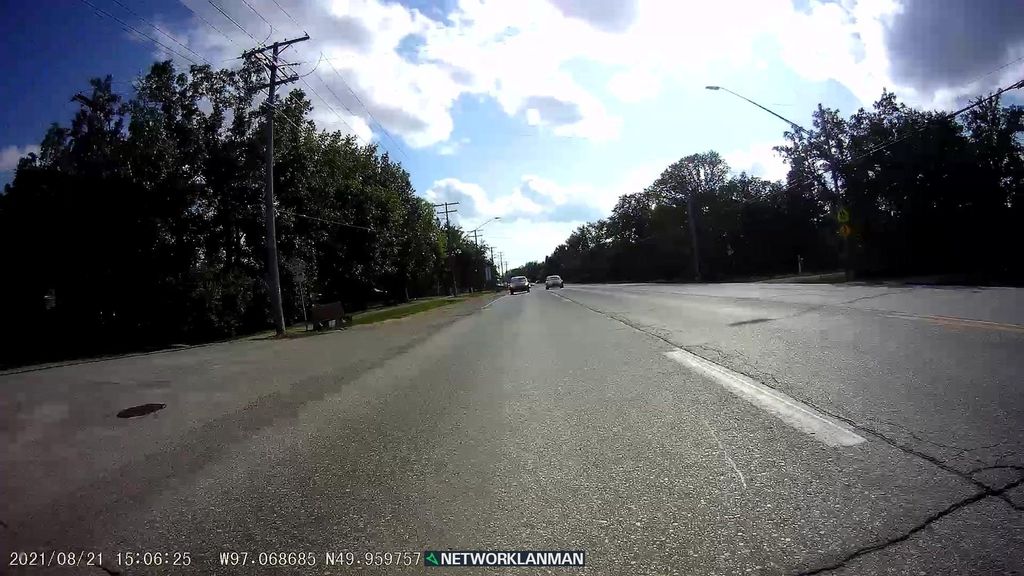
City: winnipeg